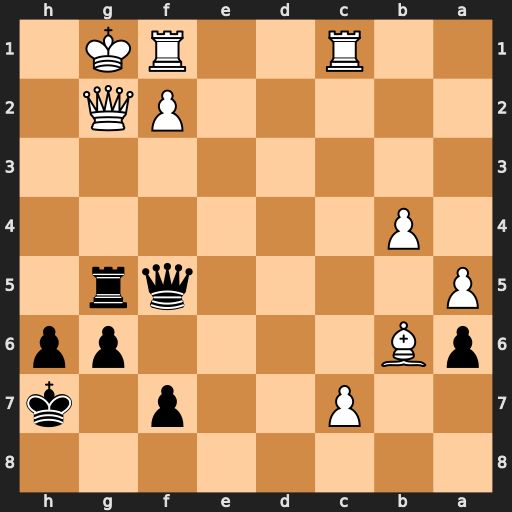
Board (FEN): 8/2P2p1k/pB4pp/P4qr1/1P6/8/5PQ1/2R2RK1
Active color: b
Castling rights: -
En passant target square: -
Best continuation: Rxg2+ Kxg2 Qg4+